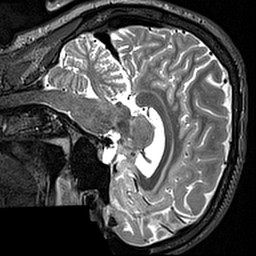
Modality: T2w
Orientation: sagittal
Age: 25
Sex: male
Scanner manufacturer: siemens
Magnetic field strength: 3 T
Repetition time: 3.2 s
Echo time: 0.567 s